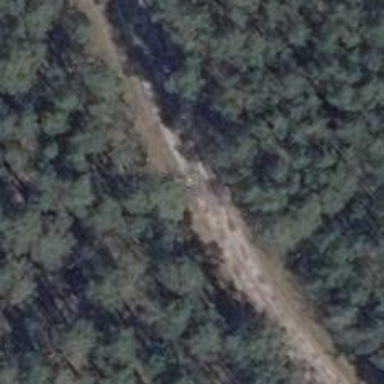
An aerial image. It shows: Sandy track road with grade3 tracktype.